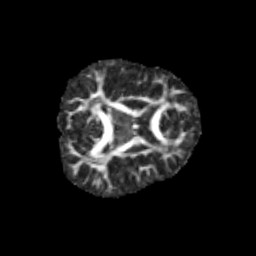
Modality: FA
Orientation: axial
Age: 10
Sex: male
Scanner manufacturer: siemens
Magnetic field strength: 3 T
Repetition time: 3.8 s
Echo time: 0.07 s